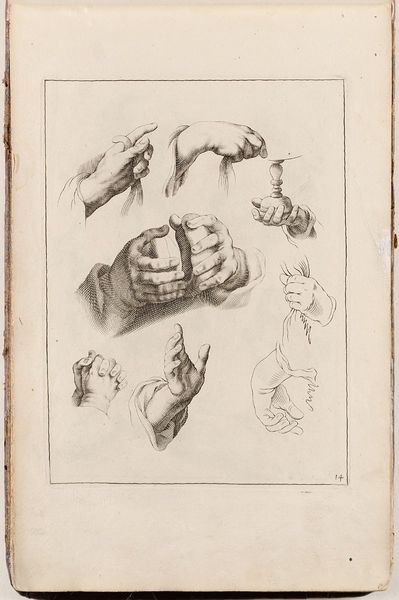
Titel: Handstudien, Blatt 14 aus der Folge 'Fondamenten der Teecken-Konst aerdigh geinverteert door Abraham Bloemaert'
Künstler: Abraham Bloemaert
Standort: Hamburg
Institution: Museum für Kunst und Gewerbe Hamburg
Schlagwörter: akt, hand, weiß, finger, grau, zeichnung, arm, halten, gesten, hände, figur, papier, grafik, graphik, zeigen, fotografie, photographie, tusche, druckgraphik, schwarzweiss, druckgrafik, schraffur, stich, heben, deuten, kupferstich, teile, wasserzeichen, fingernagel, anatomiestudie, handstudie, figurenstudie, zeichenkunst, reproduktionen, zeichunng, druckerzeugnisse, körper, armhaltungen, körperteile, körpers, ornamentstich, vorlageblätter